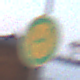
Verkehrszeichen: Haltestelle
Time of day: SunriseSunset
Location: Outdoor (Urban)
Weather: Clear
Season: NotSpecified
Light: Natural